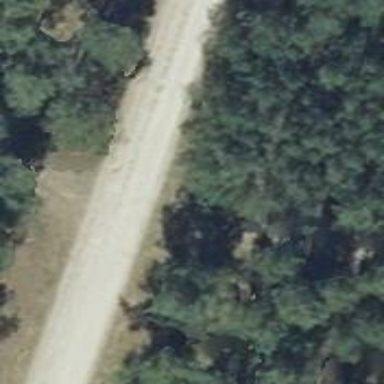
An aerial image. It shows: Sandy track road.